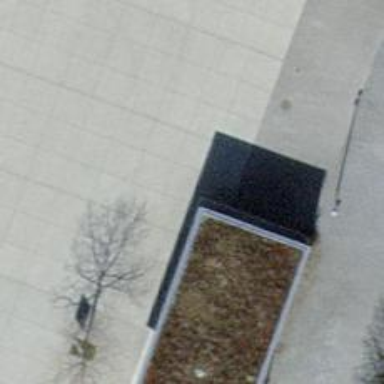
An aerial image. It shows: Post box is visible.